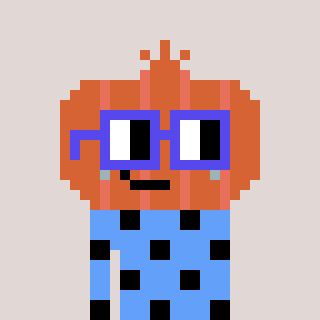
a pixel art character with square blue glasses, a onion-shaped head and a blue-colored body on a warm background